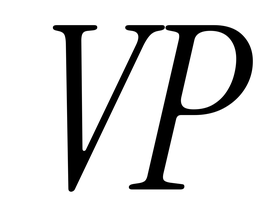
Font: InstrumentSerif-Italic